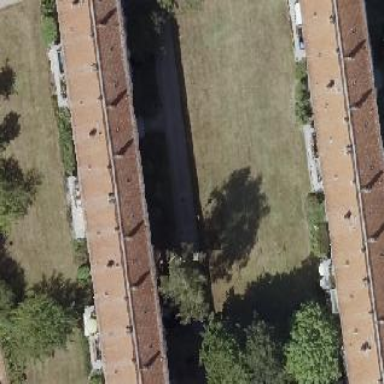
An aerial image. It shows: Hipped roof apartment building.